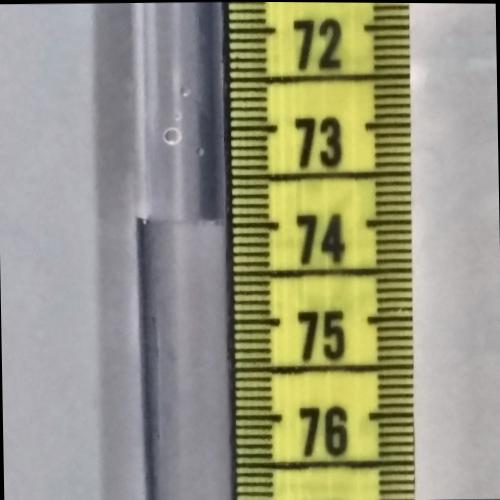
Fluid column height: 73.9 cm